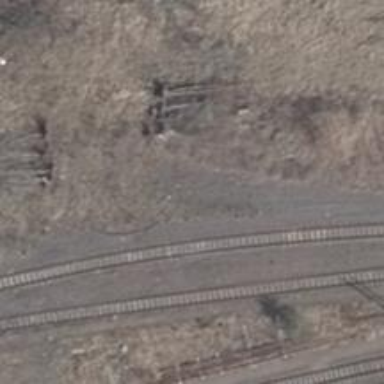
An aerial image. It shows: Railway yard in service.